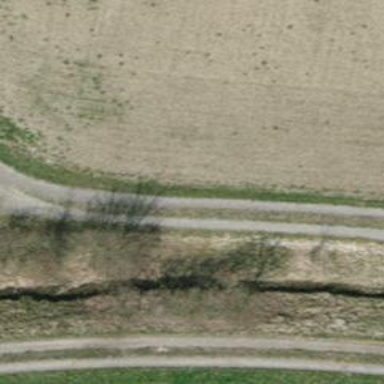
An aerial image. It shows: Track with pebblestone surface graded as grade3.